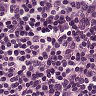
Metastatic tissue present: no